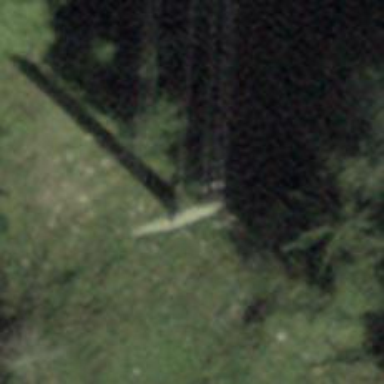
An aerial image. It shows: Power line is depicted.